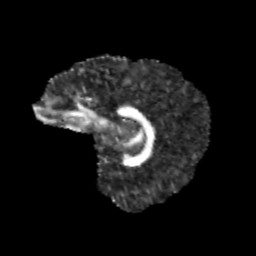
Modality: FA
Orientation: sagittal
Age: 11
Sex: female
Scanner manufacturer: siemens
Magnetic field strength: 3 T
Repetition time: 3.8 s
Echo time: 0.07 s